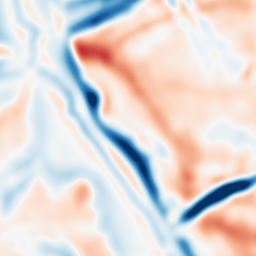
Category: multiscale
Decomposition family: dog
Decomposition parameters: sigma_low: 5
sigma_high: 5
Upsampling method: sinc_hamming
Upsampling parameters: scale: 2
kernel_size: 4
Upsampling scale: 2